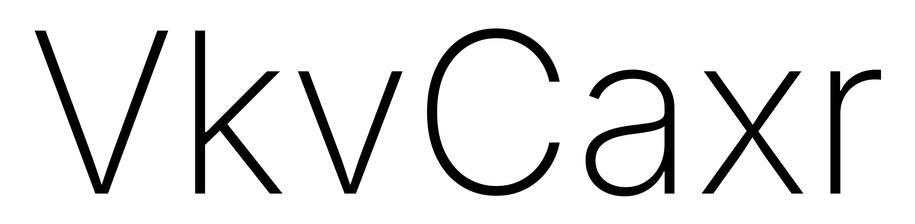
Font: Inter_ExtraLight